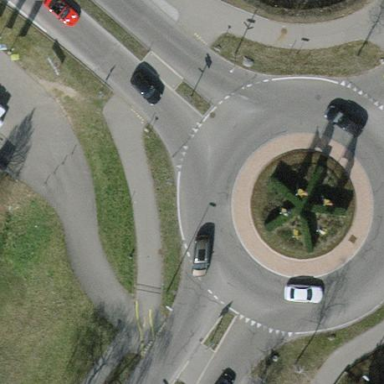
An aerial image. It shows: Secondary road with asphalt surface leading to roundabout. There is separate sidewalk along the road.